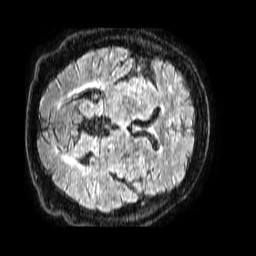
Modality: FLAIR
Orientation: axial
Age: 66
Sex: male
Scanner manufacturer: philips
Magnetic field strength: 1.5 T
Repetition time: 4.8 s
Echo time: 0.3 s